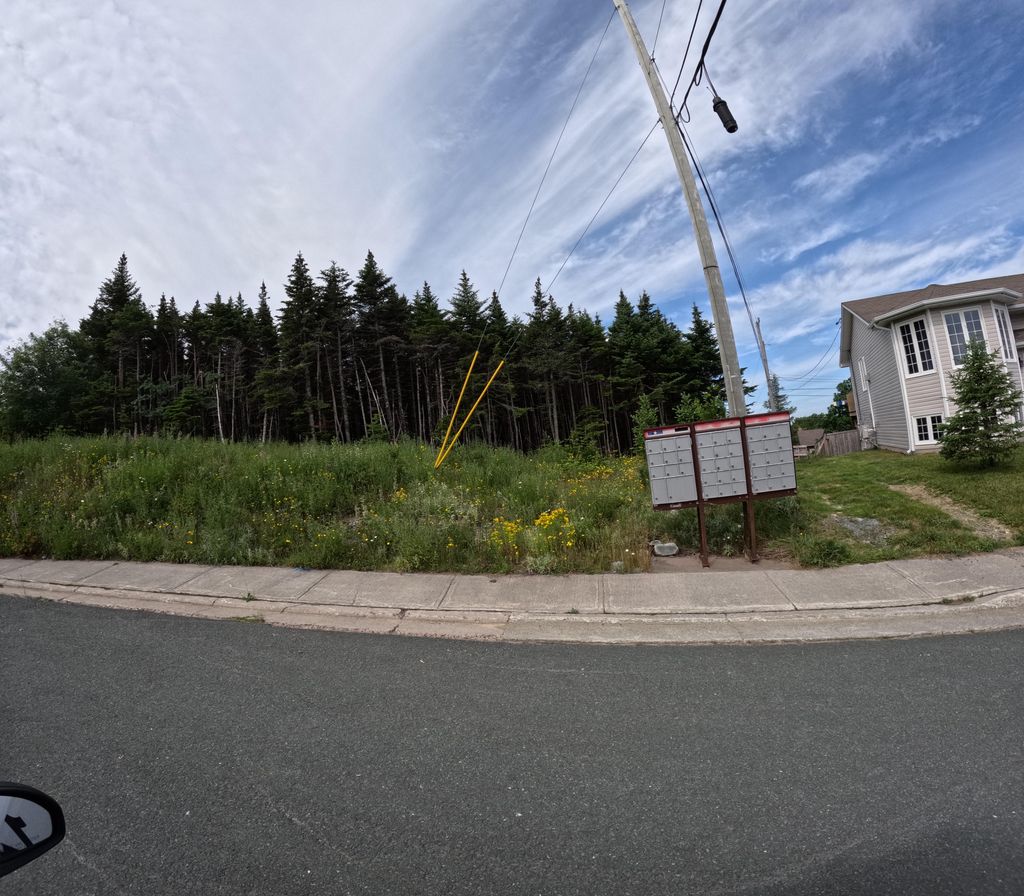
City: st_johns